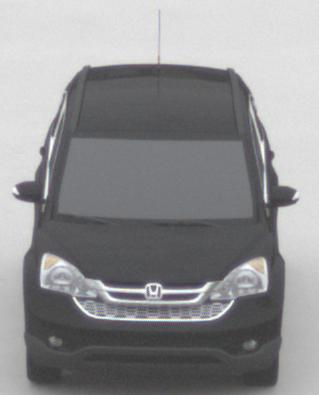
Make: Honda
Model: CR-V
Detailed model: CR-V (III) (04/10 - 10/12)
Model produced from: 2010
Model produced until: 2012
Doors: 5
Color: black
Road condition: dry road
Daytime: midday
Contrast: low contrast